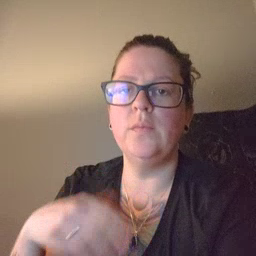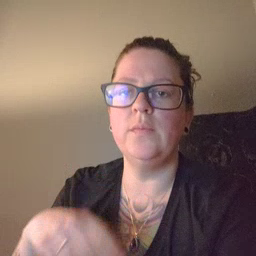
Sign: before